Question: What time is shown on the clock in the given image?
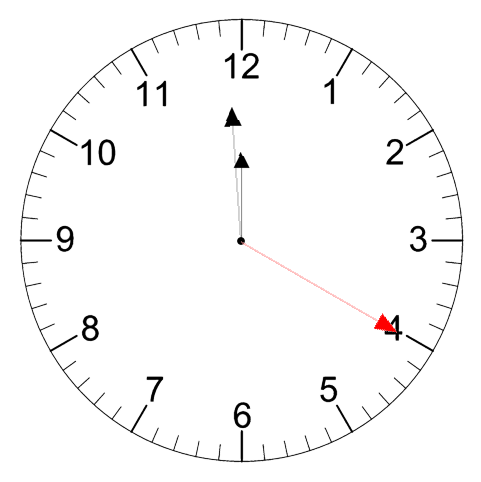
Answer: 11:59:20